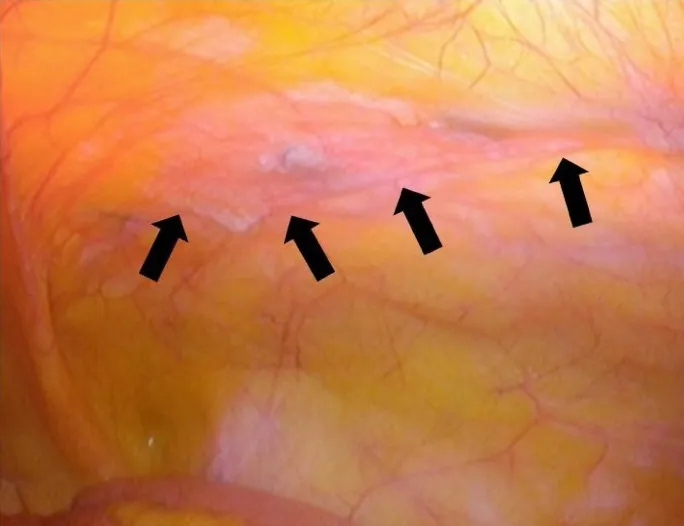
A. The abdominal mesh detected via laparoscopy. The edge of the mesh (arrows) could be detected.
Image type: endoscopy (airway_endoscopy)